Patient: sex M, age 38
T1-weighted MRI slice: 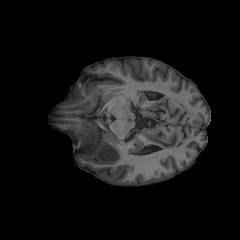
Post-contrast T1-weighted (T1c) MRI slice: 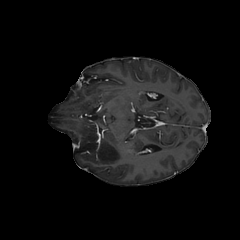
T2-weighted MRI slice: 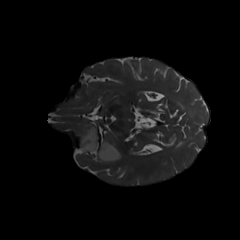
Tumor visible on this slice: yes
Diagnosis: Astrocytoma, IDH-mutant
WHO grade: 3